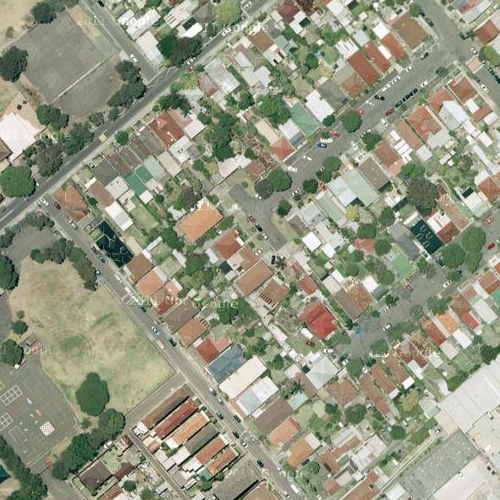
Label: sydney